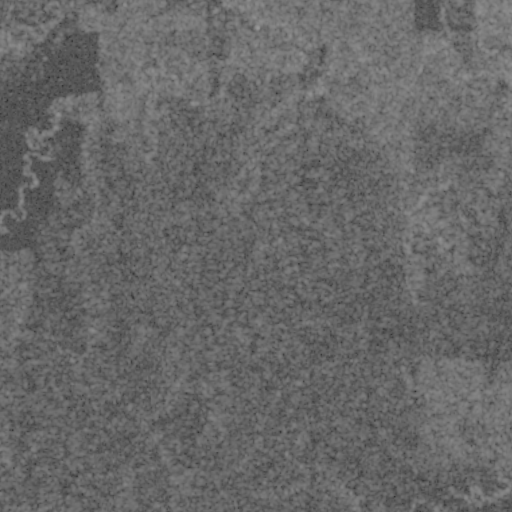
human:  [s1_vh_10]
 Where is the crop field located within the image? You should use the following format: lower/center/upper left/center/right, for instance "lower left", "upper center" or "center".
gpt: The crop field is located in the upper left of the image.
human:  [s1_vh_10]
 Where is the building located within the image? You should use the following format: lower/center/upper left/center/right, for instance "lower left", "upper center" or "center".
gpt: The building is located in the upper left of the image.
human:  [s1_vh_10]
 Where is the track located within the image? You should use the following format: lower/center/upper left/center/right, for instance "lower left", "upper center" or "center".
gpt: There is no track in the image.

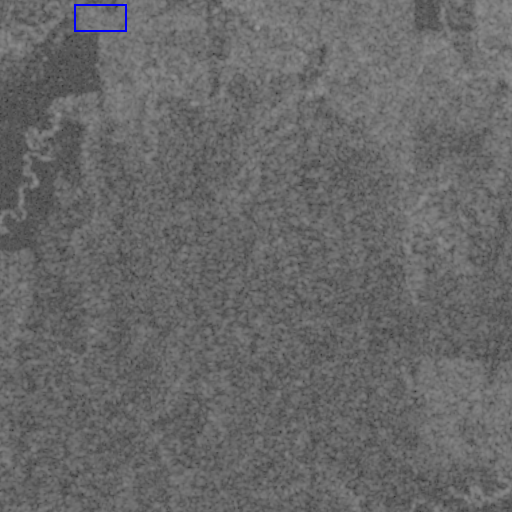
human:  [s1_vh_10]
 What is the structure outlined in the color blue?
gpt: The structure outlined in blue is a crop field.
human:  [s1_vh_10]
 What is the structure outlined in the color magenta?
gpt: There is no magenta outline.